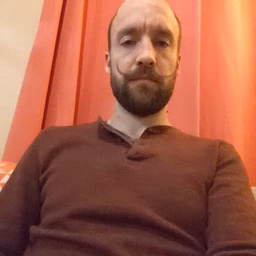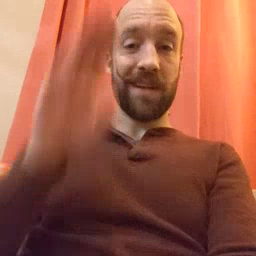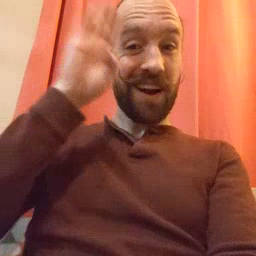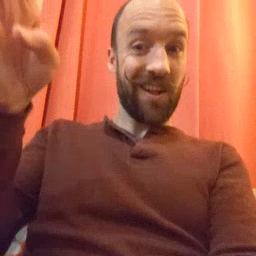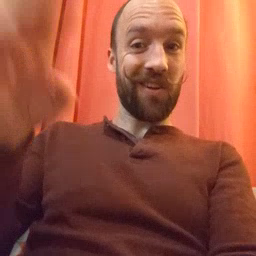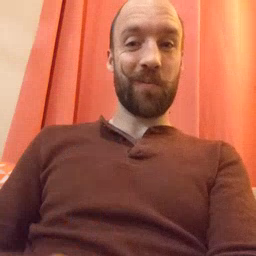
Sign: hello